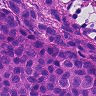
Metastatic tissue present: yes